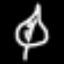
Label: leaf